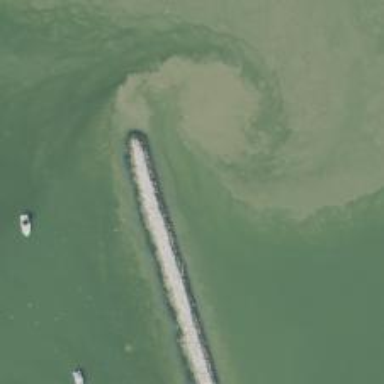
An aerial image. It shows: Breakwater structure.